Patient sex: F
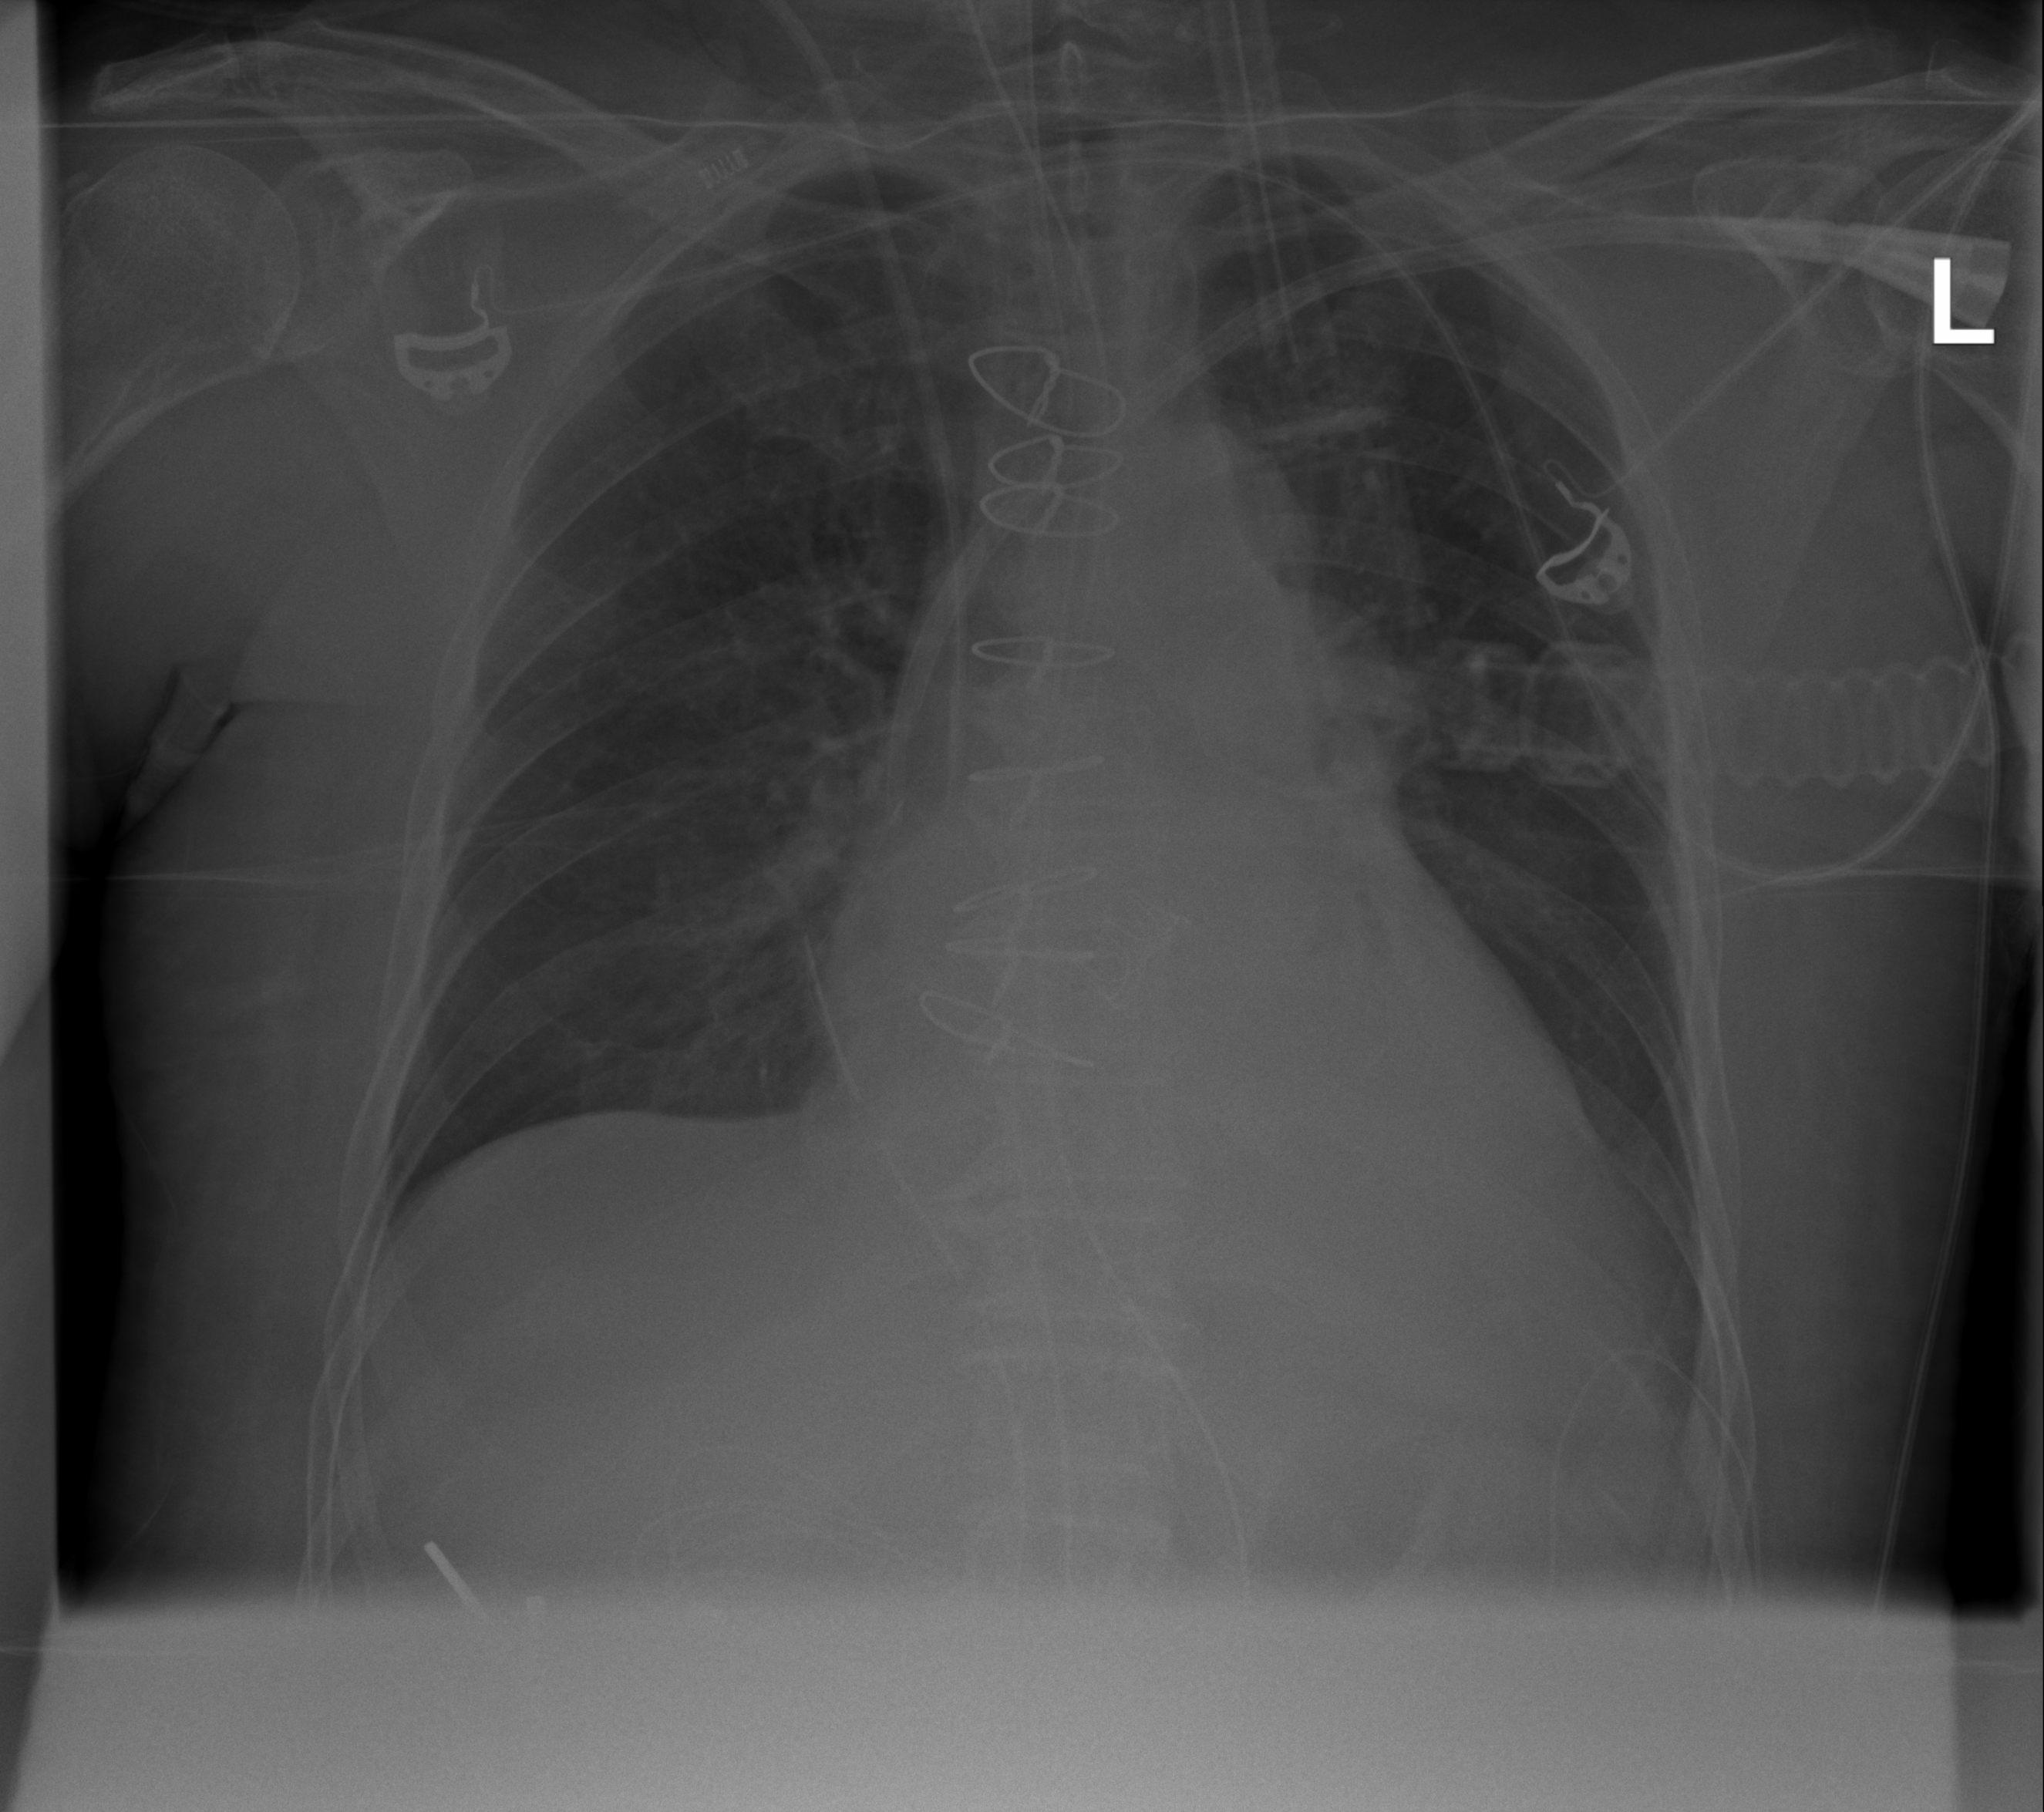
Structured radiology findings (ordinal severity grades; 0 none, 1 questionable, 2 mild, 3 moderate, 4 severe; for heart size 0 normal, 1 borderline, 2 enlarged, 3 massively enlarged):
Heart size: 2
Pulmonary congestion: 0
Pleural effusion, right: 0
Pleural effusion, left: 2
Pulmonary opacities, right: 0
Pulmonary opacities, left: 0
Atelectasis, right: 2
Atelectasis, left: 2